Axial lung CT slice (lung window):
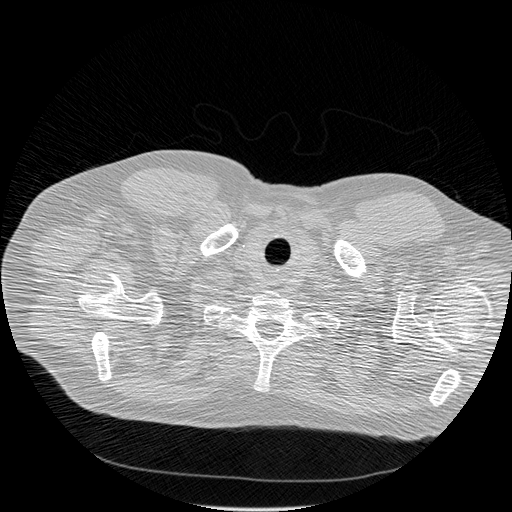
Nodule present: no